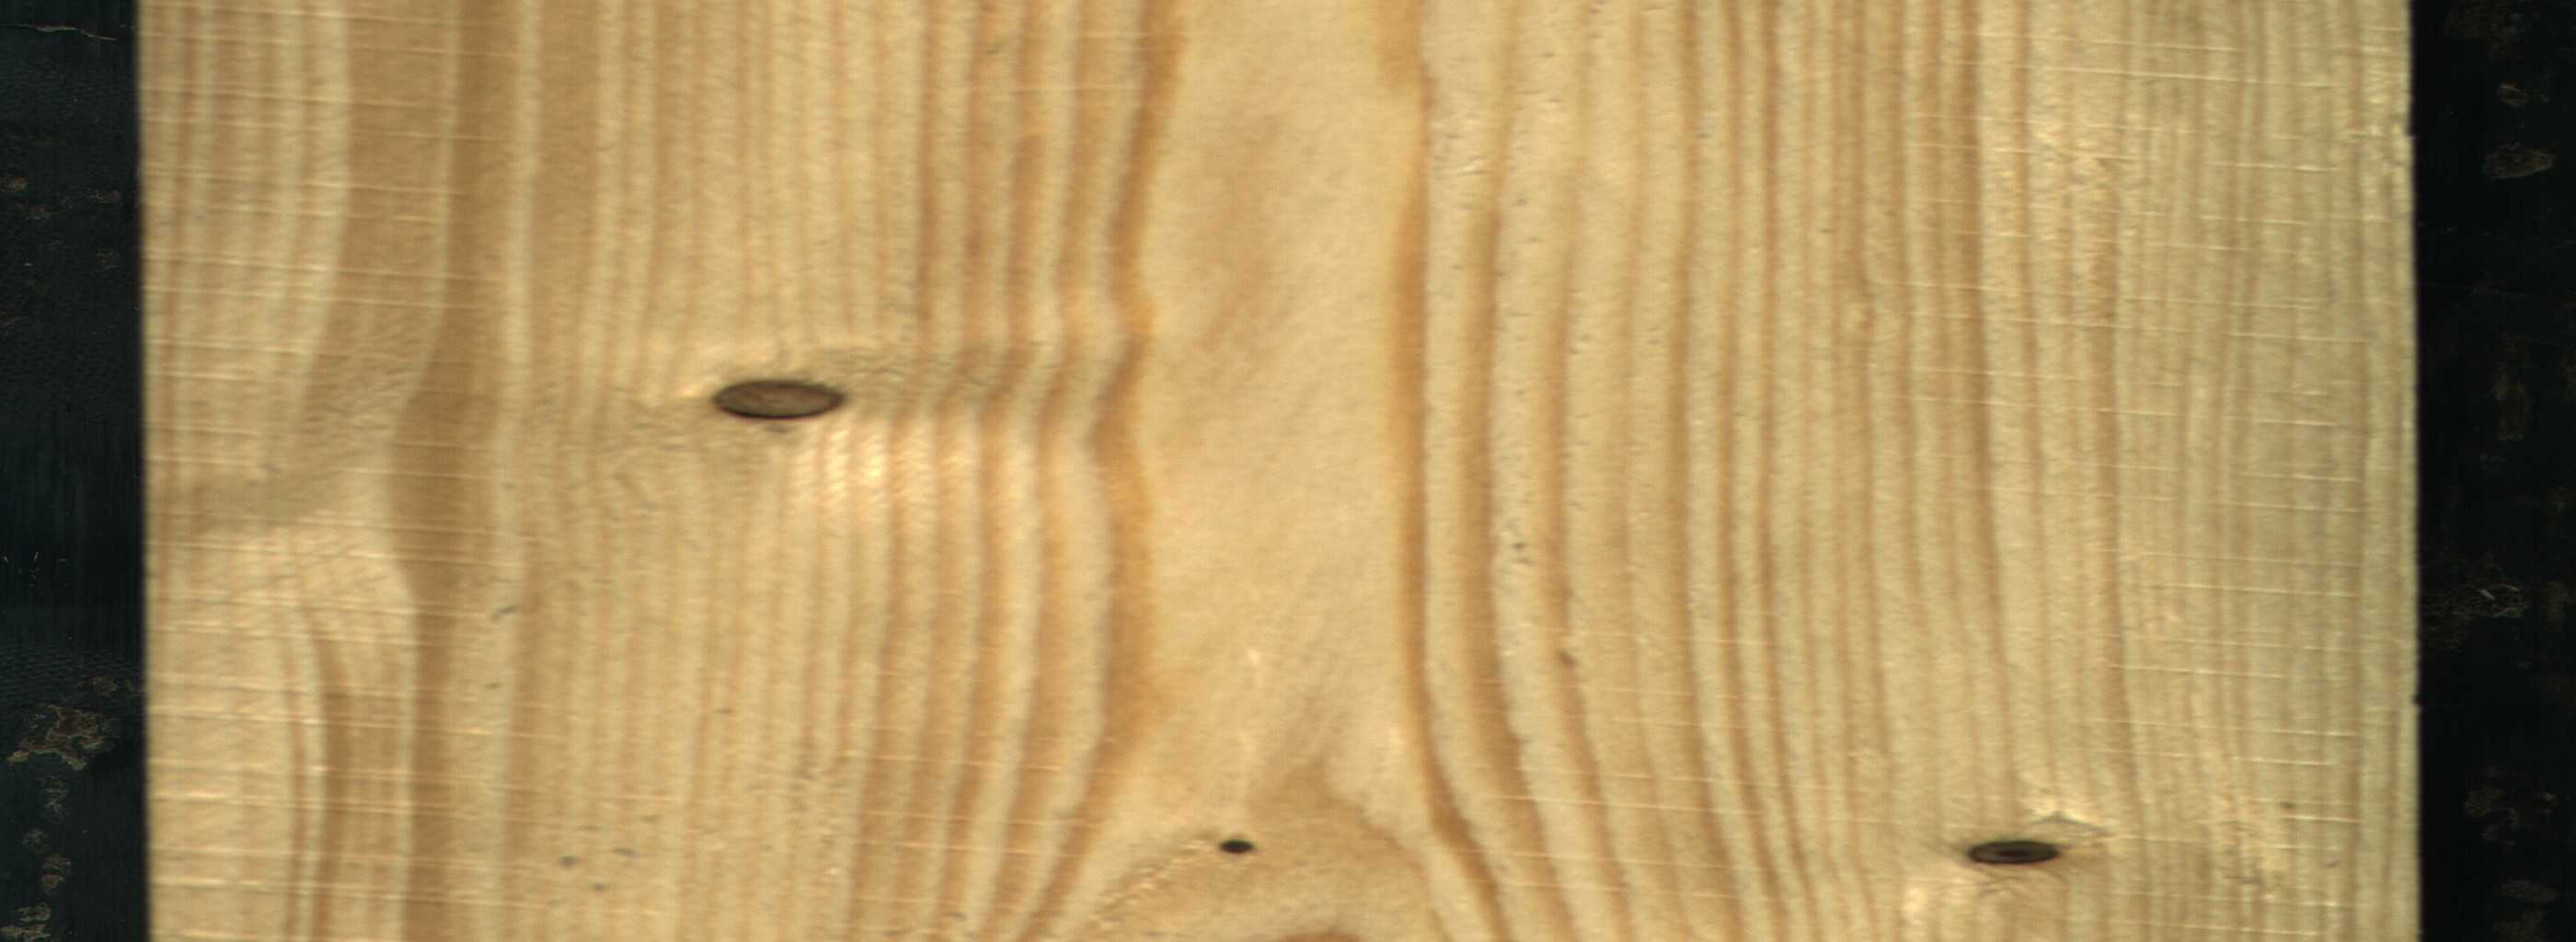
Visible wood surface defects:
Dead_Knot
Dead_Knot
Dead_Knot